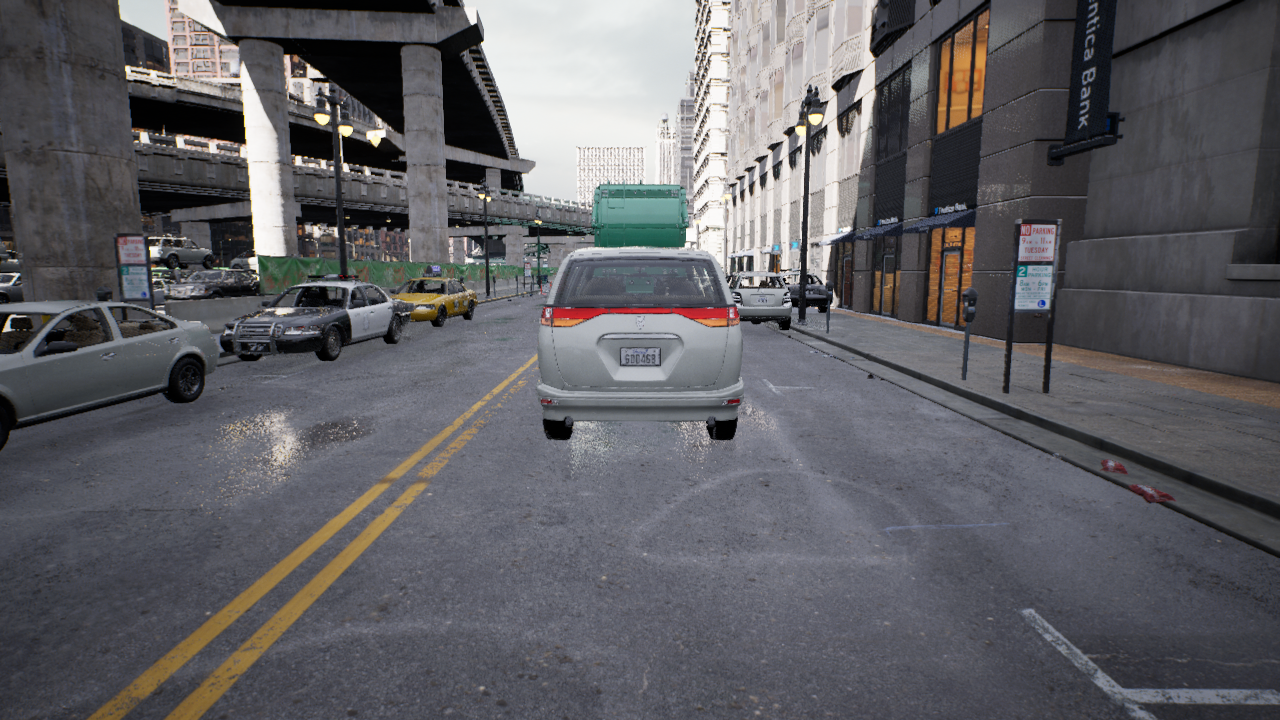
Venue: downtown
Lighting: clear day
Vehicle rig: minivan